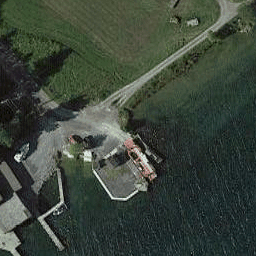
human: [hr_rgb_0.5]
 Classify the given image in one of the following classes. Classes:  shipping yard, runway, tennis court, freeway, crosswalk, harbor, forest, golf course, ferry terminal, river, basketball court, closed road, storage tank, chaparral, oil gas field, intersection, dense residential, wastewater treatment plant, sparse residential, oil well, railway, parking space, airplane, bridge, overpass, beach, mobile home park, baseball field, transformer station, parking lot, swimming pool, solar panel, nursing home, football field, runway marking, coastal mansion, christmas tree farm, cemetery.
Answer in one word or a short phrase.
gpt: ferry terminal